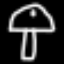
Label: mushroom